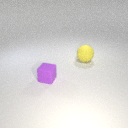
small purple rubber cube in front of large yellow rubber sphere